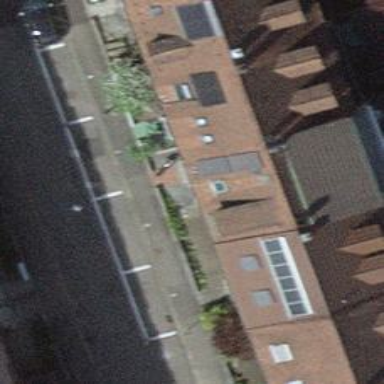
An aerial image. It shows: Terrace building.